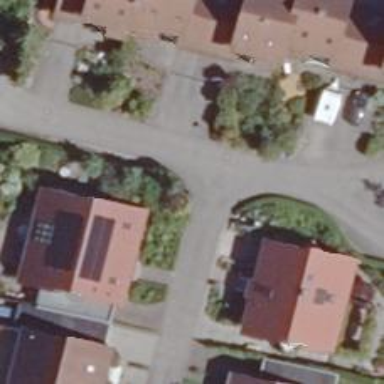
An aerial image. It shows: Living street.